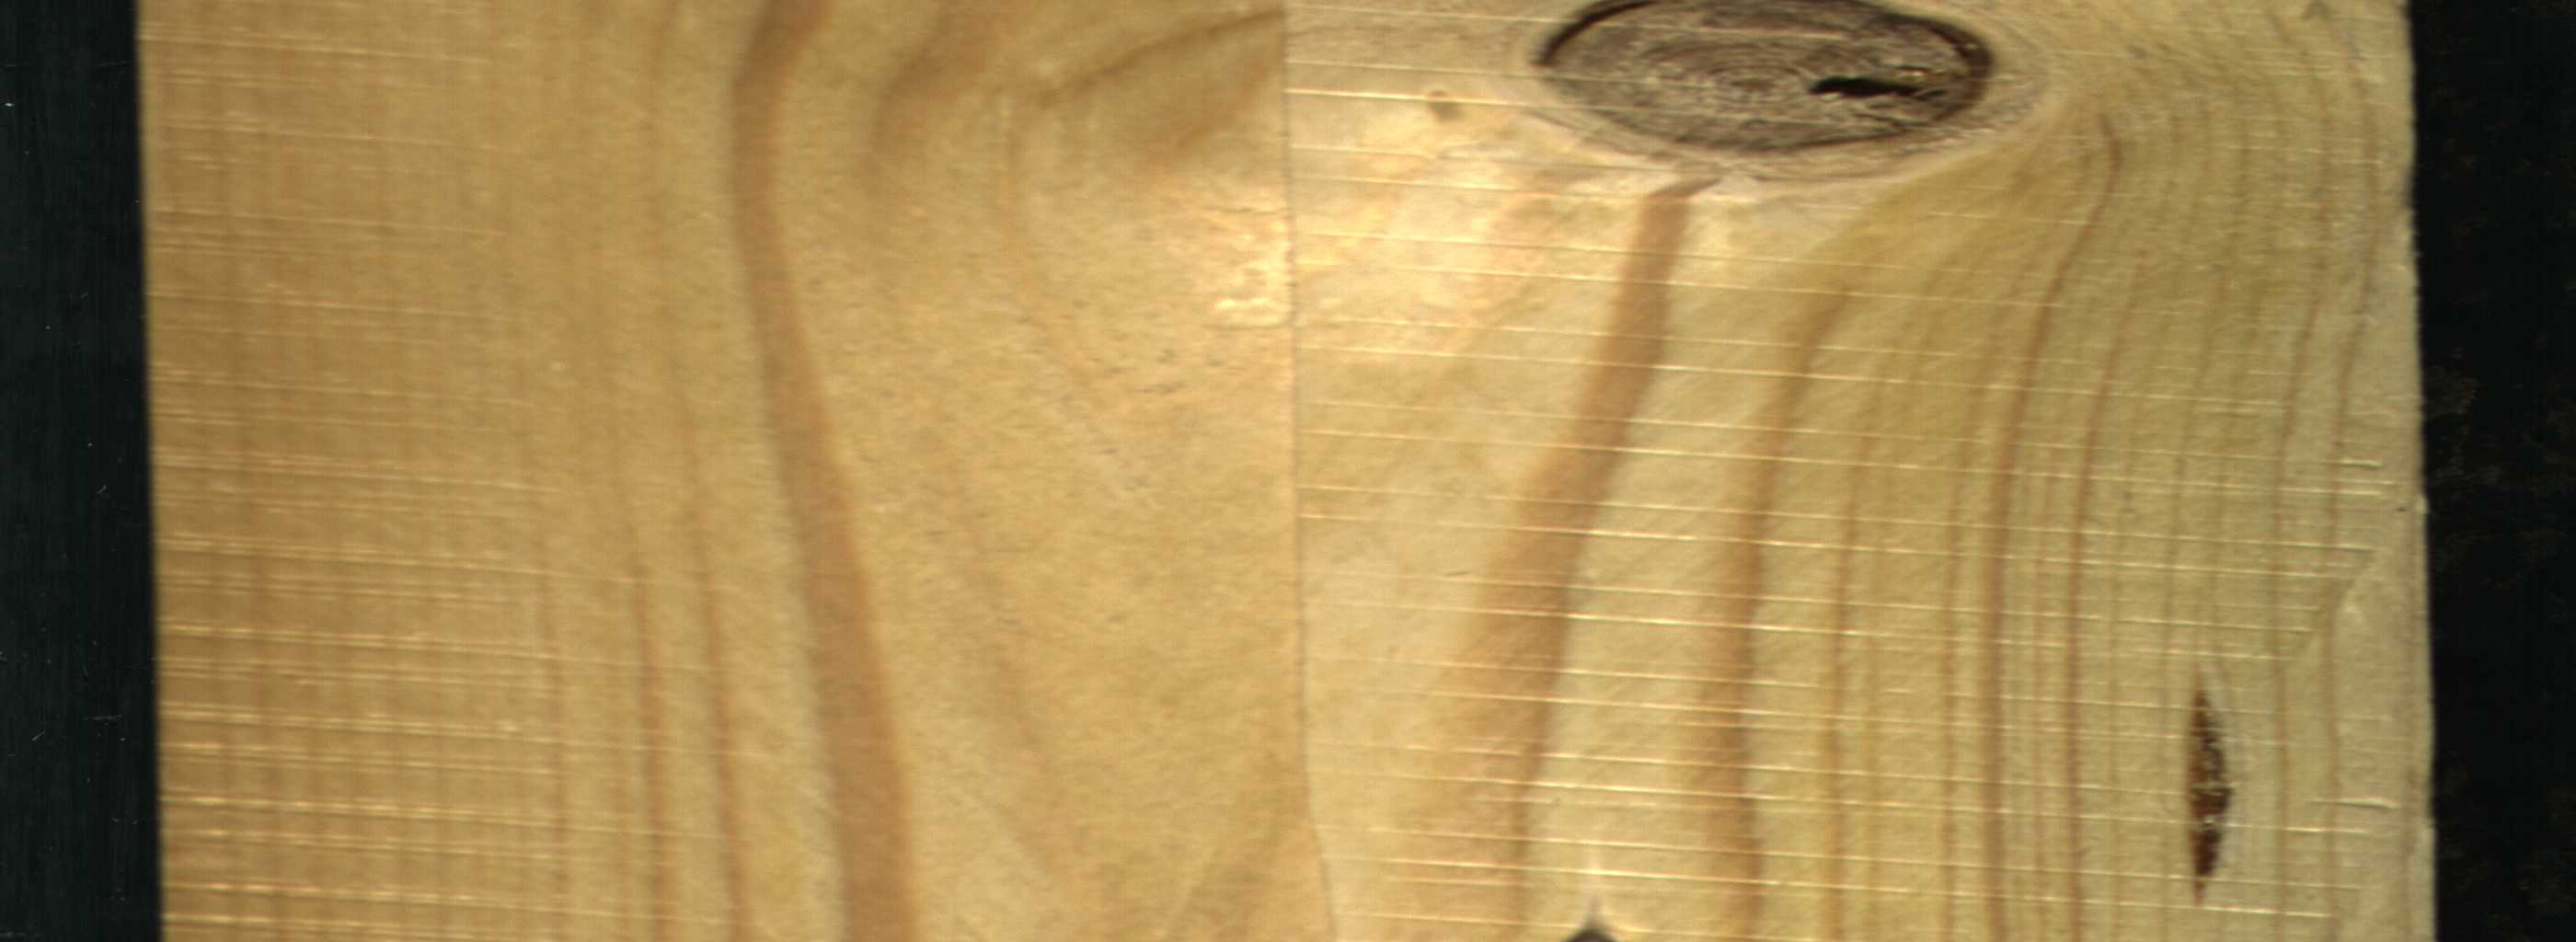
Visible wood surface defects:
resin
Dead_Knot
Dead_Knot